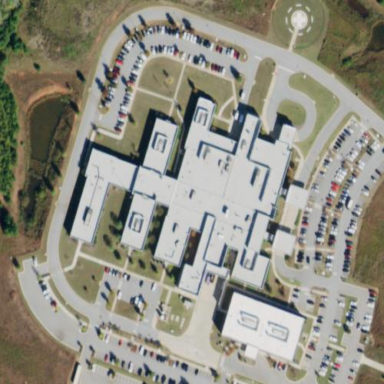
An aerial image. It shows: Hospital building.